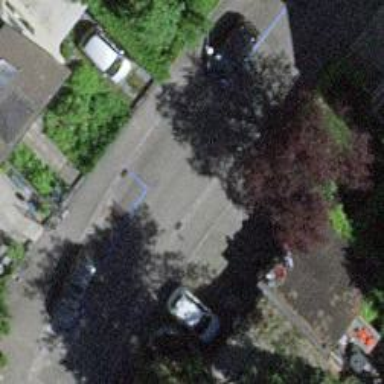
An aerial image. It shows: Asphalt living street with opposite cycleway.